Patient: sex M, age 44
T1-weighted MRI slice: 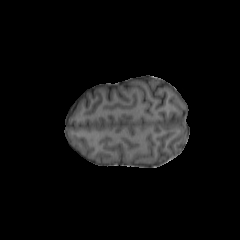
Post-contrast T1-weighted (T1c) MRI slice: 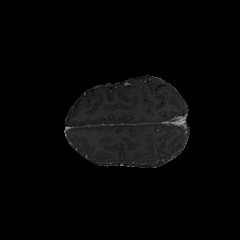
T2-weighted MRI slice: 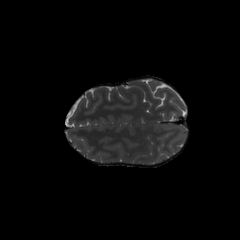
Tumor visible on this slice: no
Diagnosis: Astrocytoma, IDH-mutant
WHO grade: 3